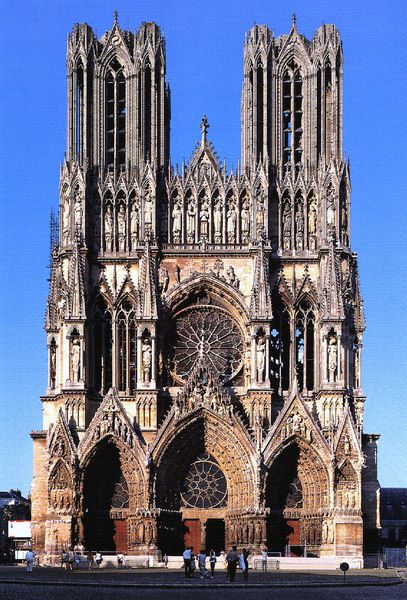
Titel: Kathedrale Notre-Dame in Reims
Standort: Reims, Kathedrale (EU - F)
Schlagwörter: blau, gott, himmel, schatten, kirchturm, menschen, fenster, frankreich, straße, tür, dame, gebäude, haus, leute, stein, häuser, kirche, england, front, gotik, kreis, rund, fassade, italien, platz, stufen, tor, foto, eingang, schild, bürgersteig, gehsteig, türme, fenter, rundfenster, dom, bordstein, münster, kathedrale, neu, rom, portal, rosette, schwart, florenz, streben, forum, maßwerk, westfassade, gewände, notre, gotok, kirchplatz, glöckner, katedrale, notre-dame, lute, 3 tore, kichplatz, i see a cherch, it makes me frrl small next to it and think also about ancient times